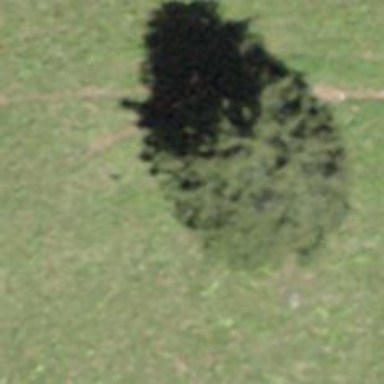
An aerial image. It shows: Needle-leaved tree in nature.